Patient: sex M, age 48
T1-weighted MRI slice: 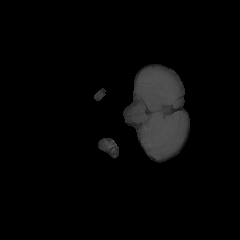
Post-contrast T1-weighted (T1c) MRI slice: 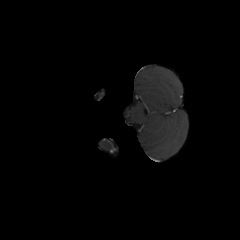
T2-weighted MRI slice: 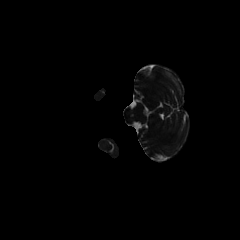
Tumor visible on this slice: no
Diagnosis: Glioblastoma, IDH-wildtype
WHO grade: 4